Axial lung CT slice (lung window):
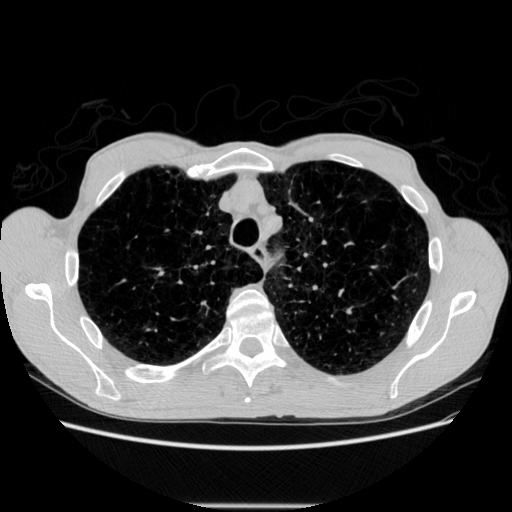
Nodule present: no